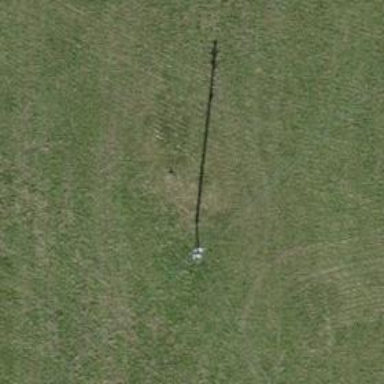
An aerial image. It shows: Minor power line.